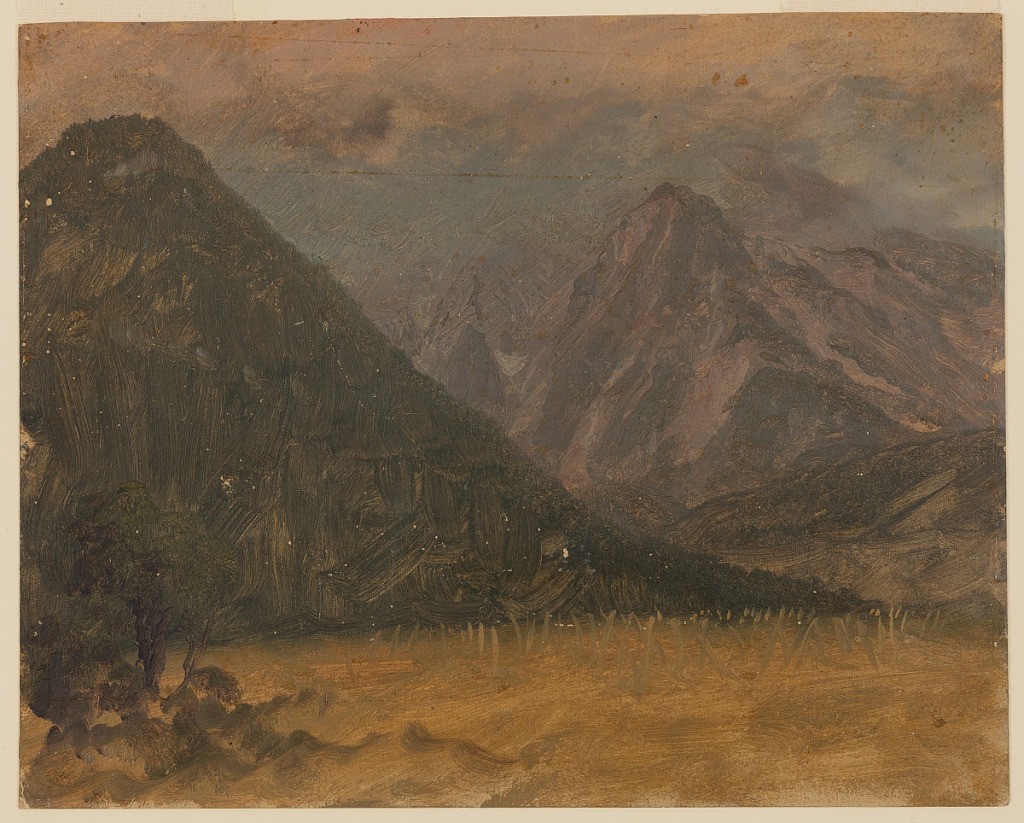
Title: Alpine Landscape (Bavaria or Switzerland)
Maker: Frederic Edwin Church, American, 1826–1900
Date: June–September 1868
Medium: Brush and oil, graphite on off-white paperboard
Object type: Drawing
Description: Landscape sketch showing a view among the European Alps in Bavaria near Berchtesgaden or the Rhone Valley of Switzerland. A grassy hilltop fills the foreground, with a tree at lower left. A heavily wooded and steep hill abruptly rises out of the landscape in the middle distance at left. In the background at center right, an immense, rocky, and conical mountain is prominently visible and part of rugged alpine mountain range that disappears in the dark, cloudy distance. A loosely rendered bank of warm-tinted clouds stretches across the upper margin.